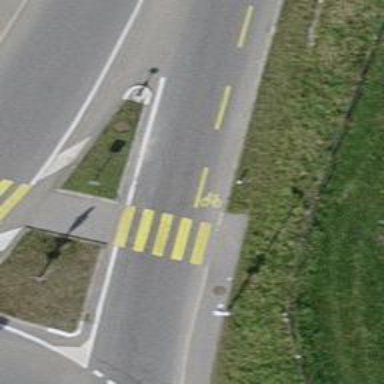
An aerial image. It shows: Kerb barrier.